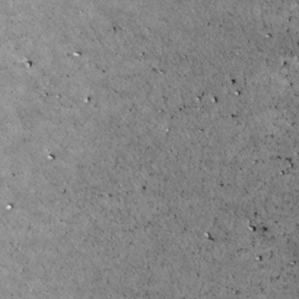
Label: non_frost